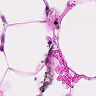
Metastatic tissue present: no